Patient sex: M
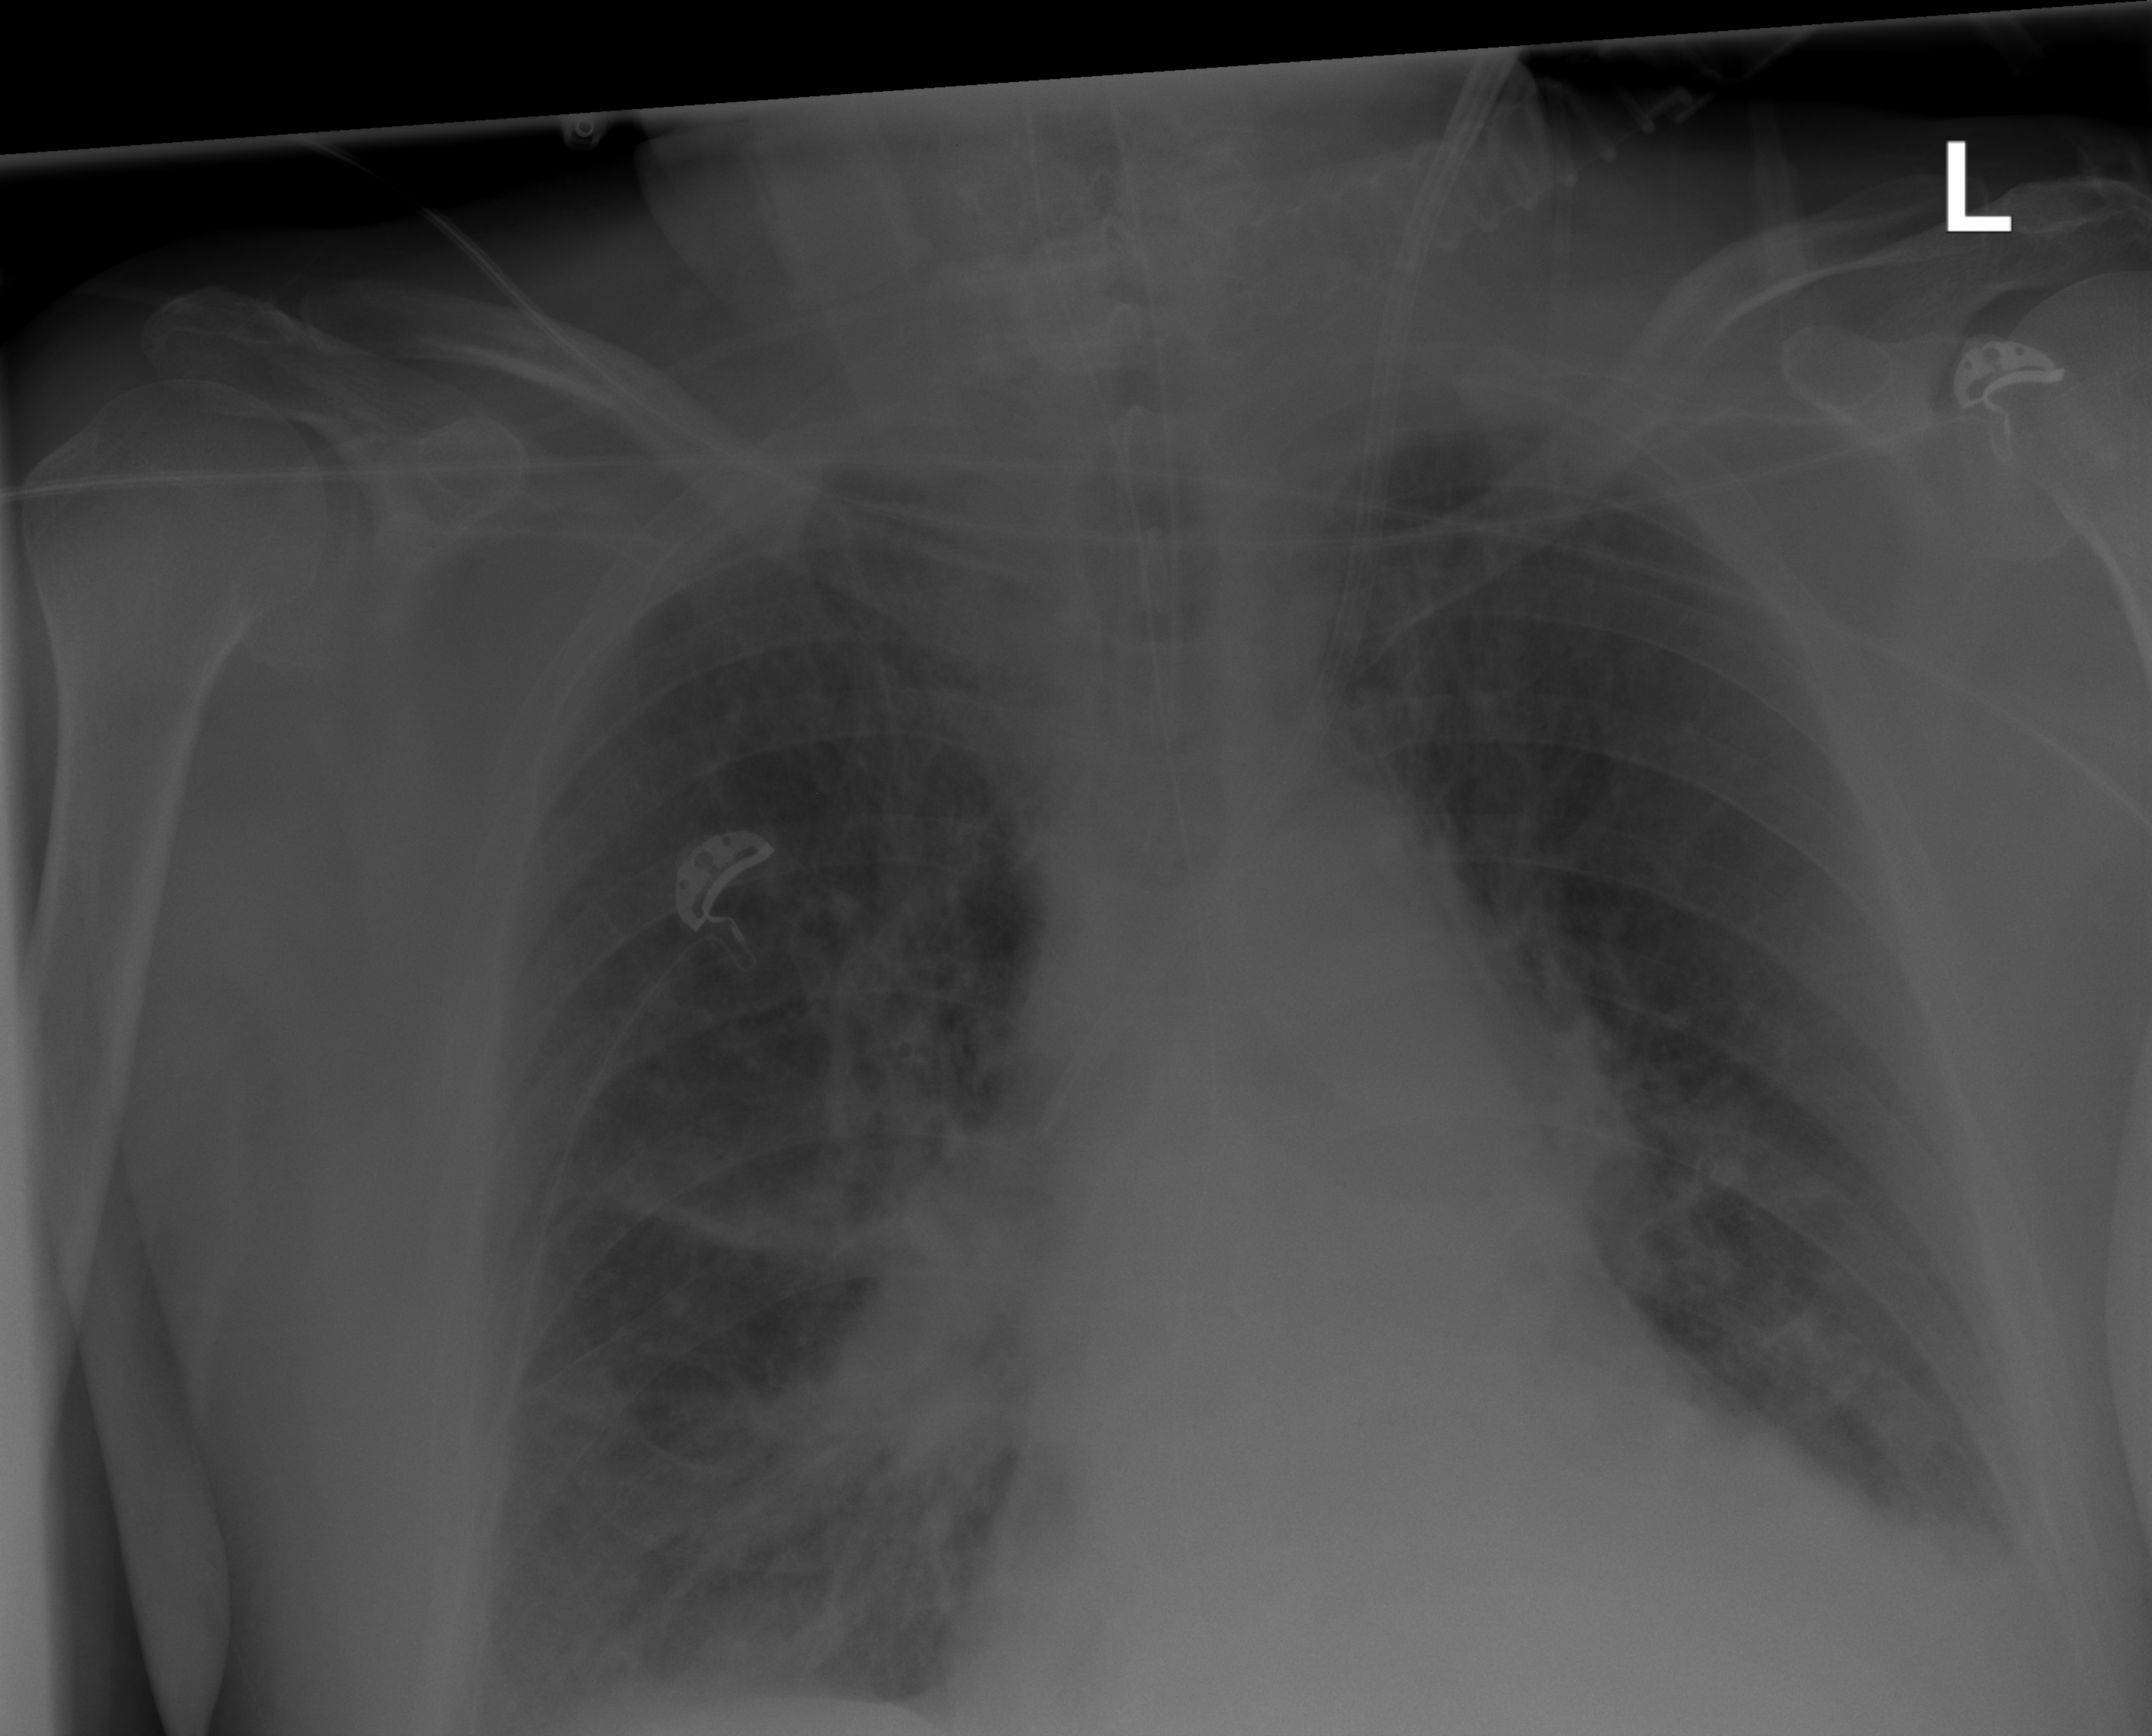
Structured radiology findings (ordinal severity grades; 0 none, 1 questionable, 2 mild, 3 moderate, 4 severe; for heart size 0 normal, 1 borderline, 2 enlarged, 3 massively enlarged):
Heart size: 1
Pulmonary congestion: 0
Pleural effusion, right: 0
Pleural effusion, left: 0
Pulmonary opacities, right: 0
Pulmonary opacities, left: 0
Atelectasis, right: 3
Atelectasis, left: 2